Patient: sex F, age 68
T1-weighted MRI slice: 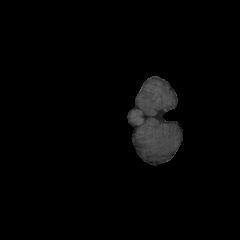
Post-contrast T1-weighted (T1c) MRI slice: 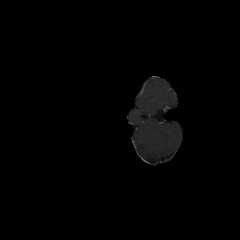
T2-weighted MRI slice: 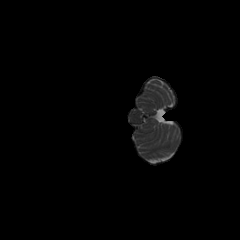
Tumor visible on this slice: no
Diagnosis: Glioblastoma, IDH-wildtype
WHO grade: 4